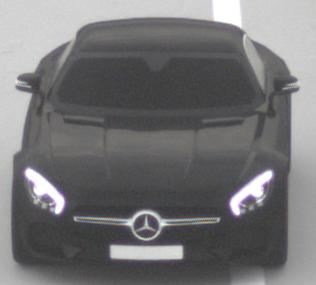
Make: Mercedes-Benz
Model: AMG GT Coupé
Detailed model: AMG GT (190) Coupé
Model produced from: 2014/10
Model produced until: 2017/01
Doors: 2
Color: black
Road condition: dry road
Daytime: morning or afternoon
Contrast: low contrast